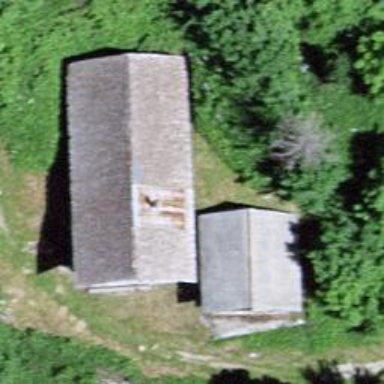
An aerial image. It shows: Isolated dwelling in remote location.